【题型】选择题　【知识点】平面几何　【难度】easy
一个三角形的两边之长分别为 $5$、$2\sqrt{2}$，这两边夹角的余弦值为 $\frac{\sqrt{21}}{11}$，则这个三角形的面积是（ ）

\vspace{0.5cm}

\noindent \quad A. $\frac{5\sqrt{42}}{11}$ \quad\quad B. $\frac{50\sqrt{2}}{11}$ \quad\quad C. $2\sqrt{21}$ \quad\quad D. $\frac{110\sqrt{2}}{21}$
【解答】

\noindent \textbf{【答案】} B

\vspace{0.2cm}
\noindent \textbf{【分析】} 本题考查勾股定理，解直角三角形．根据题意画出图形，如图，$BC = 5$，$AC = 2\sqrt{2}$，$\cos C = \dfrac{\sqrt{21}}{11}$，过点$A$作$AD \perp BC$于点$D$，则$\angle ADC = \angle ADB = 90^\circ$，通过解直角三角形求出$CD$，进而根据勾股定理求出$AD$，再由三角形的面积公式即可求解．

\vspace{0.2cm}
\noindent \textbf{【详解】} 解：如图，

过点$A$作$AD \perp BC$于点$D$，则$\angle ADC = \angle ADB = 90^\circ$，
$\therefore CD = AC \cdot \cos C = 2\sqrt{2} \times \dfrac{\sqrt{21}}{11} = \dfrac{2\sqrt{42}}{11}$，
$AD = \sqrt{AC^2 - CD^2} = \sqrt{(2\sqrt{2})^2 - \left(\dfrac{2\sqrt{42}}{11}\right)^2} = \dfrac{20}{11}\sqrt{2}$，
$\therefore S_{\triangle ABC} = \dfrac{1}{2}BC \cdot AD = \dfrac{1}{2} \times 5 \times \dfrac{20}{11}\sqrt{2} = \dfrac{50\sqrt{2}}{11}$．
故选：B．

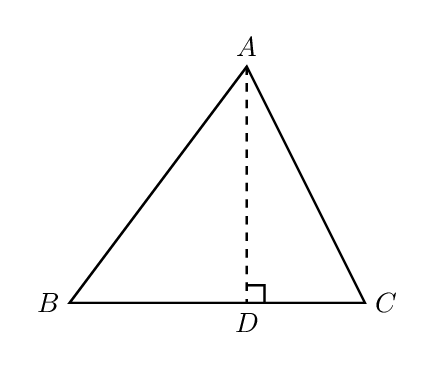